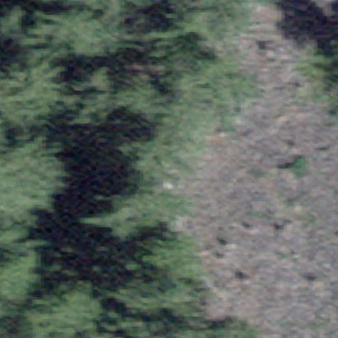
Label: other